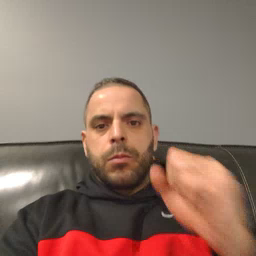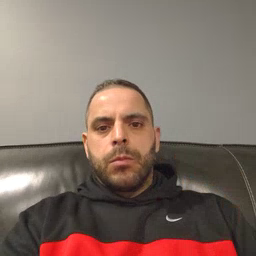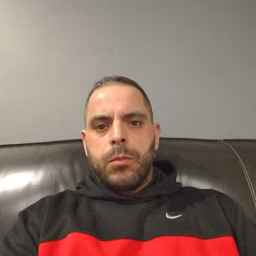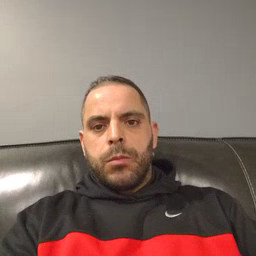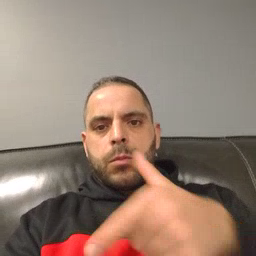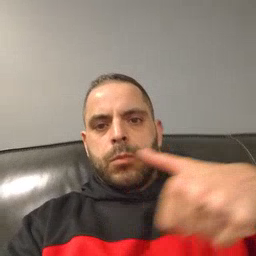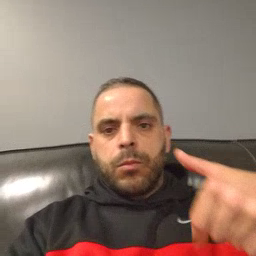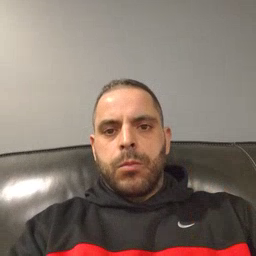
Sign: underwear